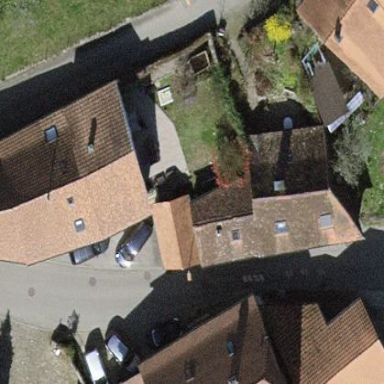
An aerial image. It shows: Residential building.